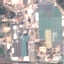
Land use / land cover: Industrial